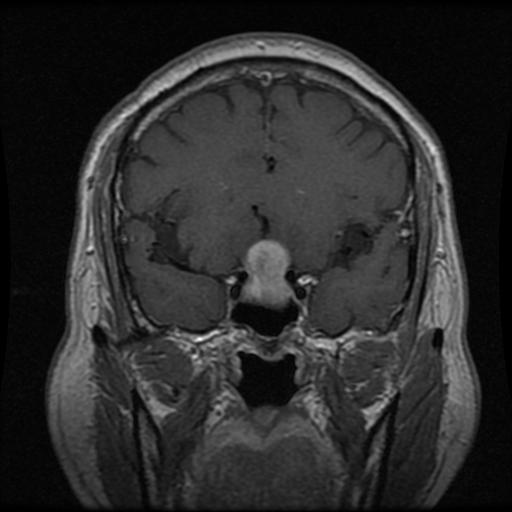
Label: pituitary